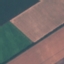
Land use / land cover class: AnnualCrop